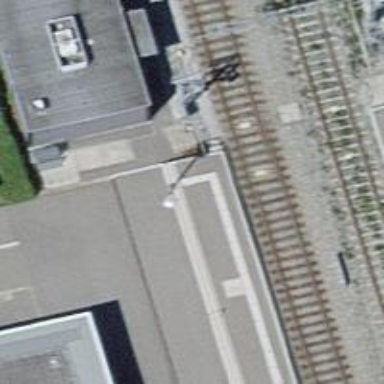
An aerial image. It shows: Close-up of railway platform edge.